Field crop: maize
Growth stage: 2
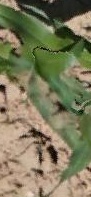
Species: maize